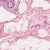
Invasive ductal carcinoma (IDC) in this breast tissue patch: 0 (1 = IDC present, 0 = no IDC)